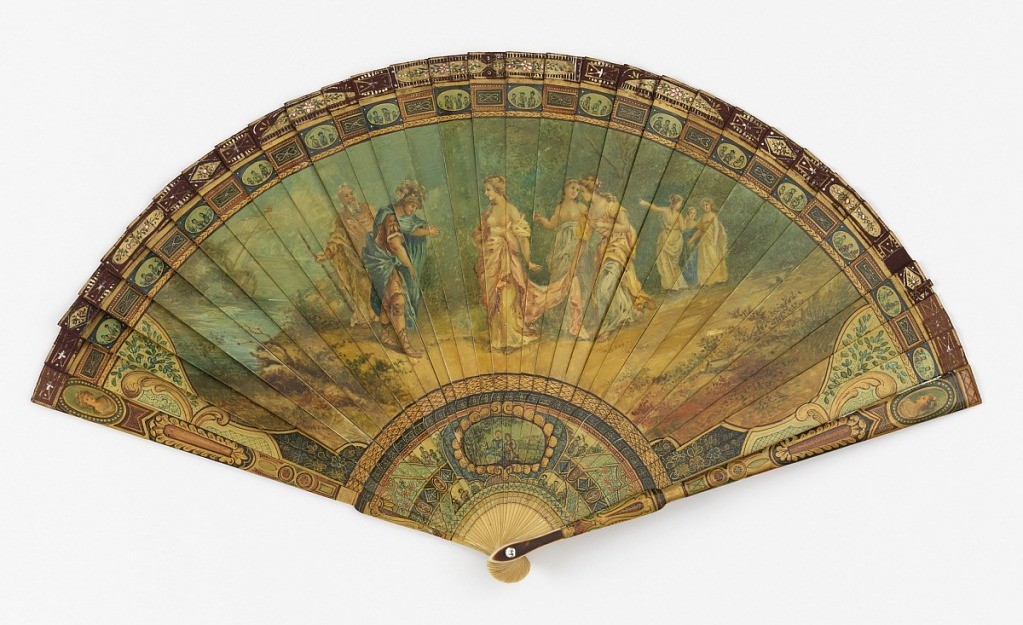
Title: Brisé fan
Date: late 19th century
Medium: Painted ivory sticks, silk ribbon, tortoise shell on guards, rivet set with a faceted stone
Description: Brisé fan. Ivory sticks painted to resemble vernis martin. Obverse: a classical scene from Homer's Odyssey featuring Mentor and Telemachus, Odysseus's son. Reverse: a pastoral scene. Rivet is set with a clear faceted stone. Tortoise shell on guards.